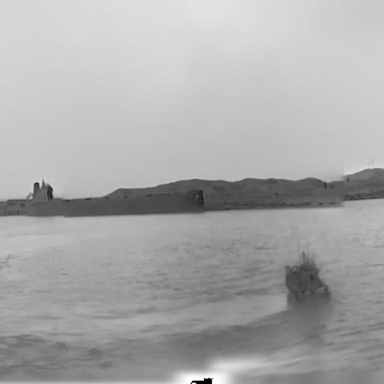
There are two objects shown in the infrared image, including a fishing_boat, and a bulk_carrier.